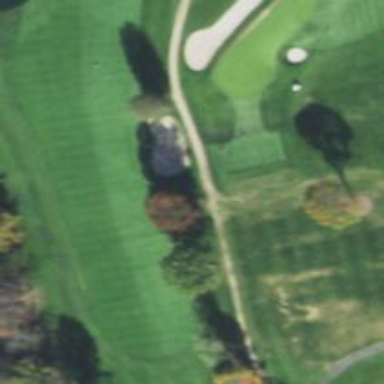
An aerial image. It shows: Service road used as golf cart path.